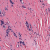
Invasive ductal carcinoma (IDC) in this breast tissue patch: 1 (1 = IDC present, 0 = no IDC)